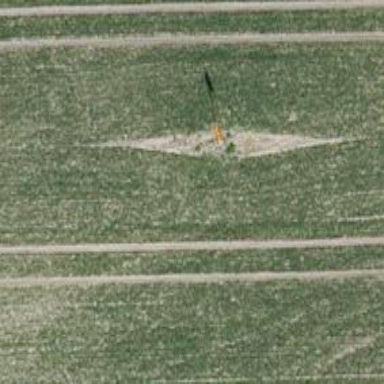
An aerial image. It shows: Aerial marker.